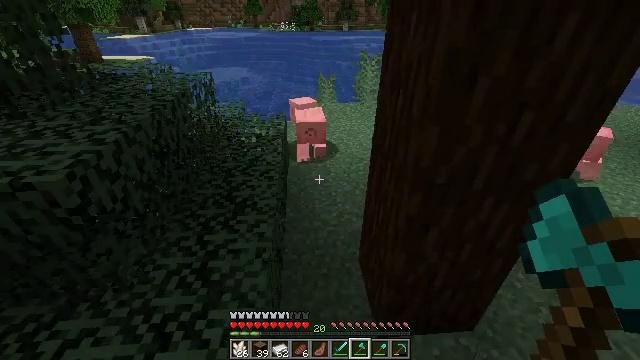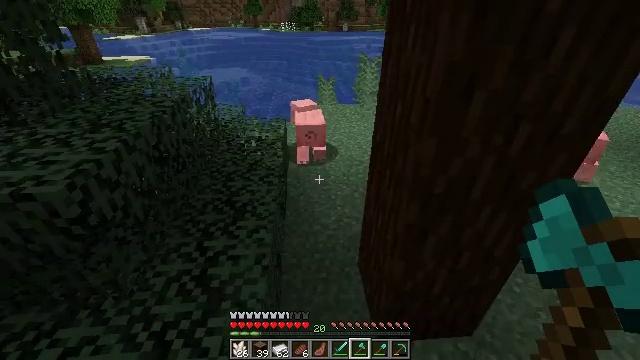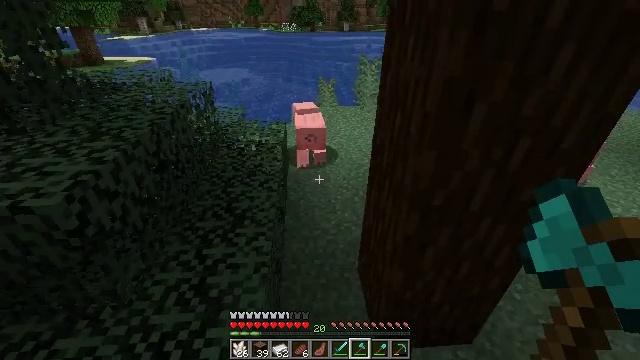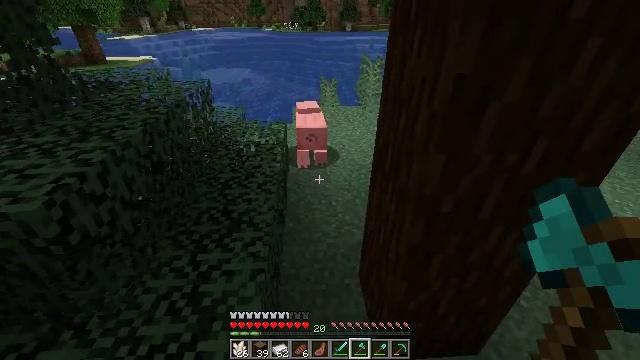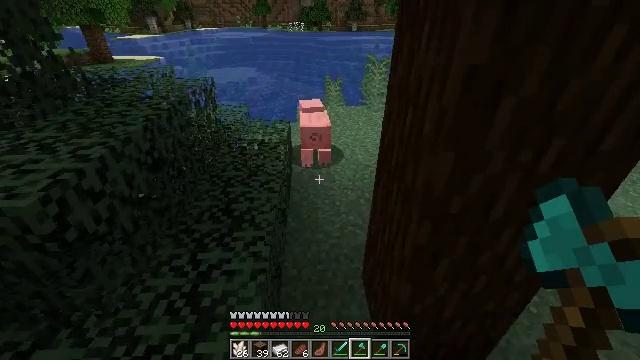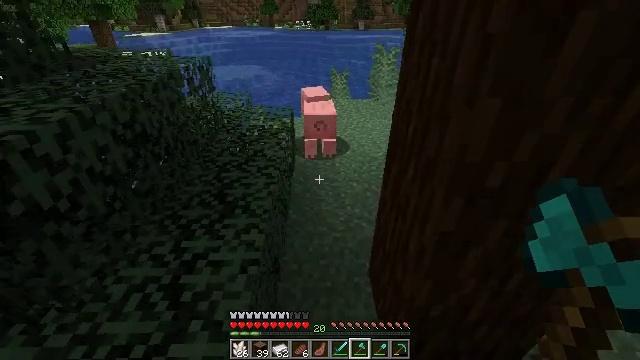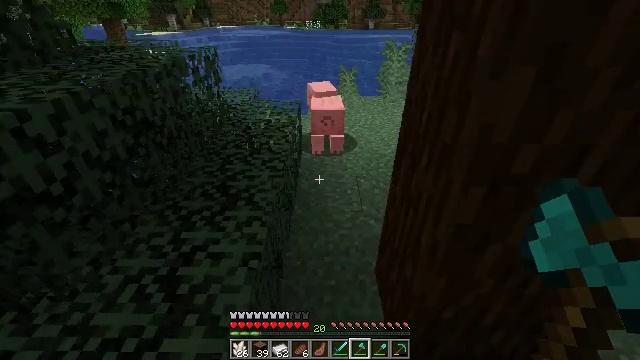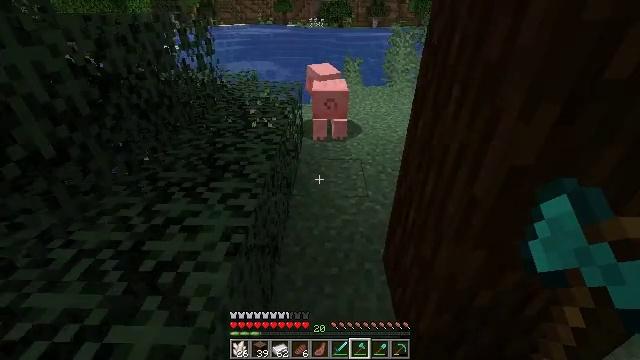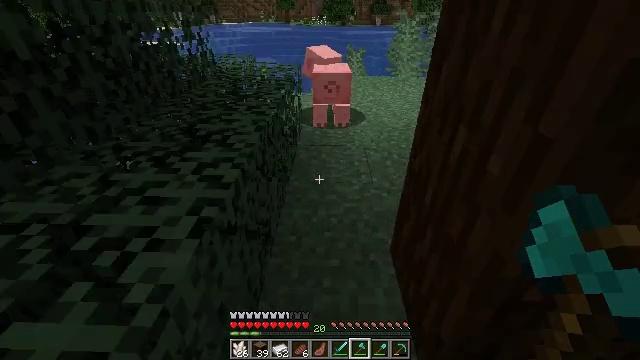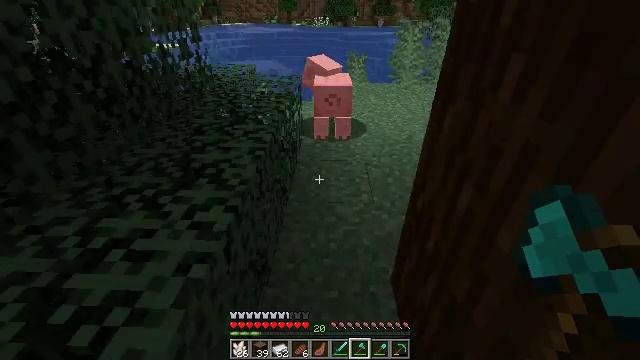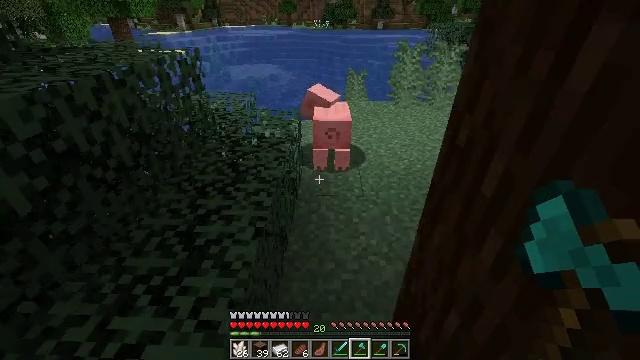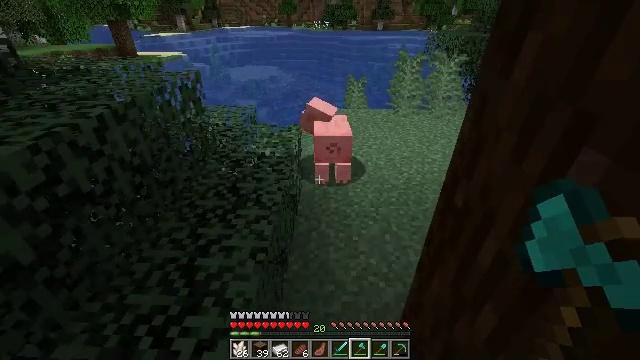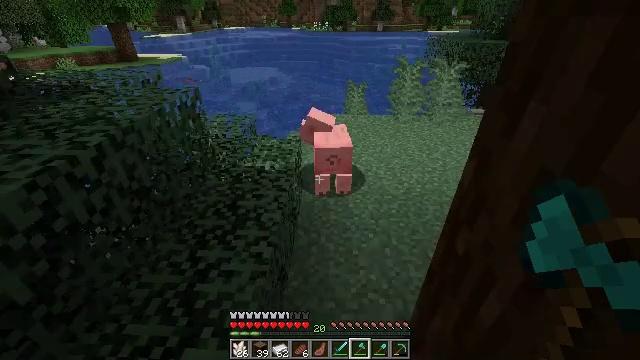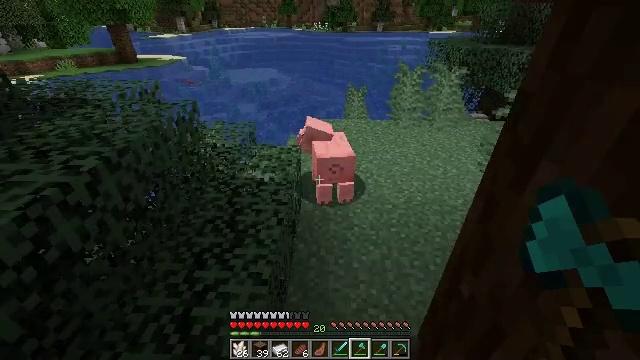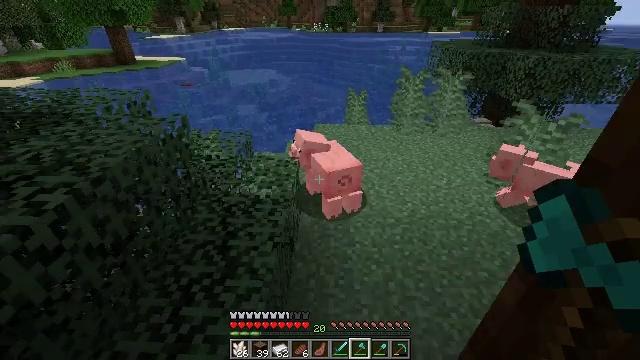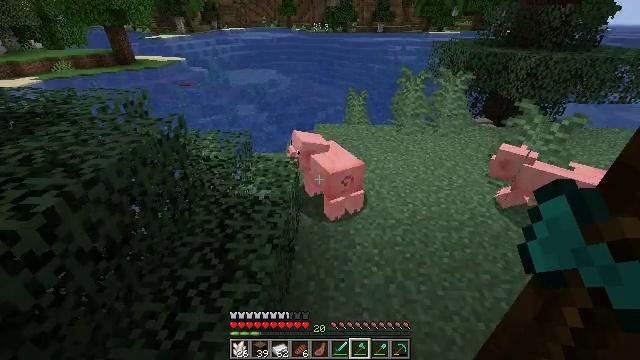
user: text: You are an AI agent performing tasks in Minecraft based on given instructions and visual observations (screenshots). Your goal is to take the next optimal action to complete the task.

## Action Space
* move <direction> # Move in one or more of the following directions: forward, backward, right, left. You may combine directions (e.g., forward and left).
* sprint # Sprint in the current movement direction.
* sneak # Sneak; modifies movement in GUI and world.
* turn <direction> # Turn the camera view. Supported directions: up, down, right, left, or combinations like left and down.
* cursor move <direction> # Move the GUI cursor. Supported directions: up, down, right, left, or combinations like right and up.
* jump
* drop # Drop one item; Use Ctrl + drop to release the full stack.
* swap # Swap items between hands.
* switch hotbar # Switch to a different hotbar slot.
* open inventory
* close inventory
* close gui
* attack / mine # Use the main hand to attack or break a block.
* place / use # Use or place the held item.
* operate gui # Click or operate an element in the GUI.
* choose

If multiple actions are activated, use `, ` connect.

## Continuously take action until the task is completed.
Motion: motion action
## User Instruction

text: Combat the pig.
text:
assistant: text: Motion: move forward, jump
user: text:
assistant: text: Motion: move forward, jump
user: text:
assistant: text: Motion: move forward, jump
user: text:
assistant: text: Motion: move forward, turn left, jump
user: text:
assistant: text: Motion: move forward, turn left, jump
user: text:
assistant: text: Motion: move forward, turn left, jump
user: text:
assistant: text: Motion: move forward, jump
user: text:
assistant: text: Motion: move forward, jump
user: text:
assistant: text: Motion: move forward, jump
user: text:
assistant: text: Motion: move forward, jump
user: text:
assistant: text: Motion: move forward, jump
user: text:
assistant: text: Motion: move forward, jump
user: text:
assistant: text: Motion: move forward, jump
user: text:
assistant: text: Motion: move forward, jump
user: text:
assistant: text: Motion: move forward, jump
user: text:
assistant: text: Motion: move forward, jump
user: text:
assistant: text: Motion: move forward, jump
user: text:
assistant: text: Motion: move forward, jump
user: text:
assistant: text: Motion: move forward, jump
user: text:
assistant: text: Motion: move forward, jump
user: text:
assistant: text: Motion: move forward, jump
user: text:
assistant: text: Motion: move forward, turn down, jump
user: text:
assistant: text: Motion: move forward, turn down, jump
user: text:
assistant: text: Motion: move forward, turn down, jump
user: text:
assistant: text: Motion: turn down, jump
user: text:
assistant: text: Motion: turn down, jump
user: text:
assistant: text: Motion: turn down
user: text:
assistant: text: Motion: turn down
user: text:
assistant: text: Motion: turn down, attack / mine
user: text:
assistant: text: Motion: attack / mine